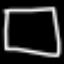
Label: square